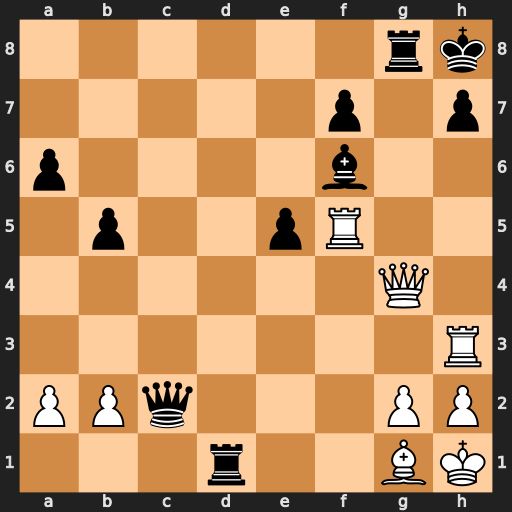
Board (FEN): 6rk/5p1p/p4b2/1p2pR2/6Q1/7R/PPq3PP/3r2BK
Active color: w
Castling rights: -
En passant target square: -
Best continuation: Rxh7+ Kxh7 Rh5#